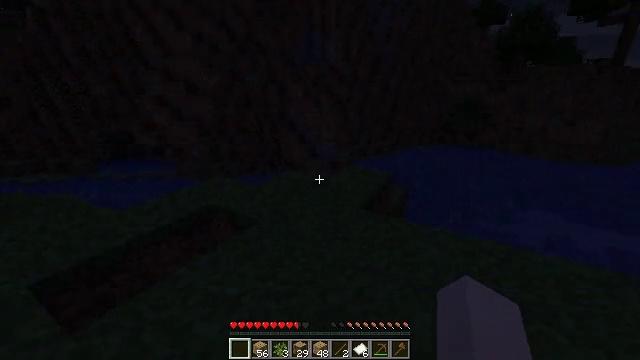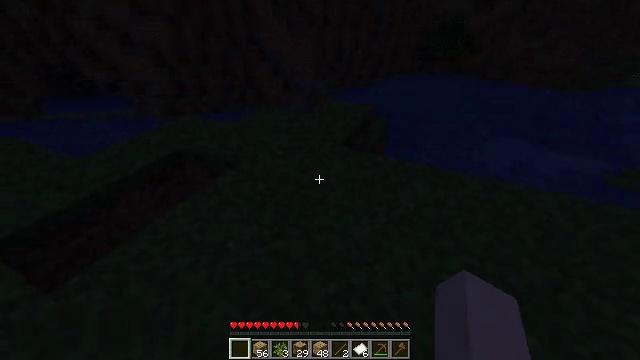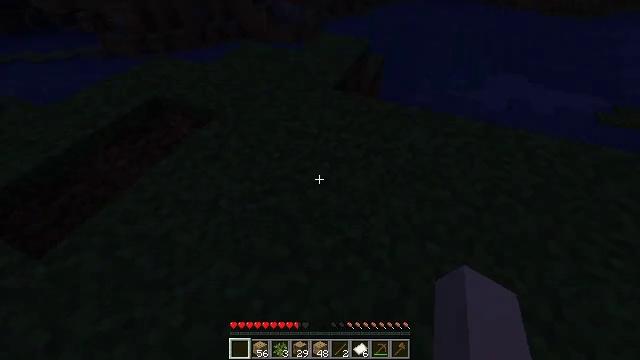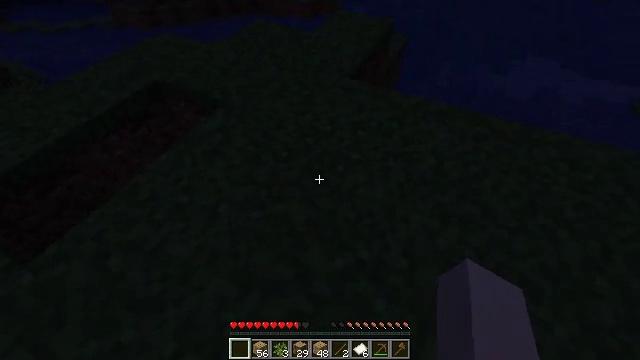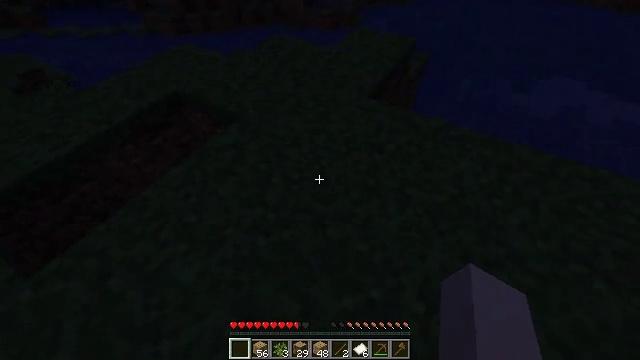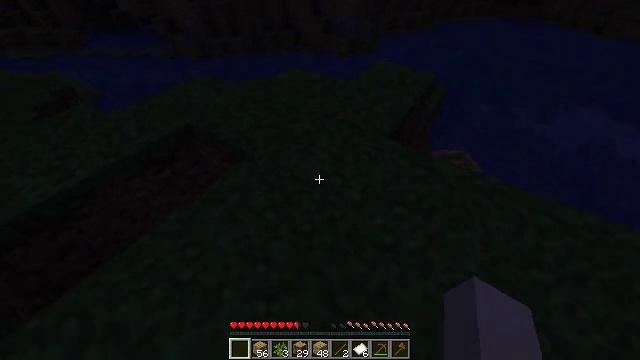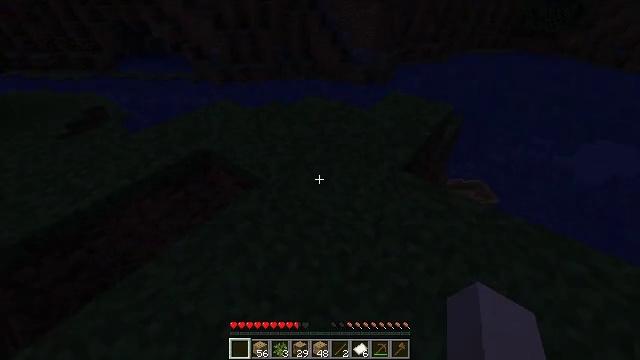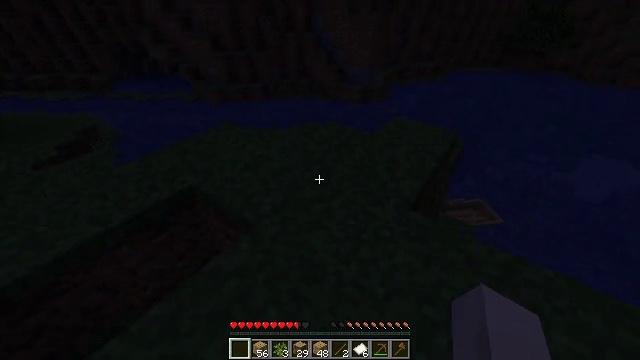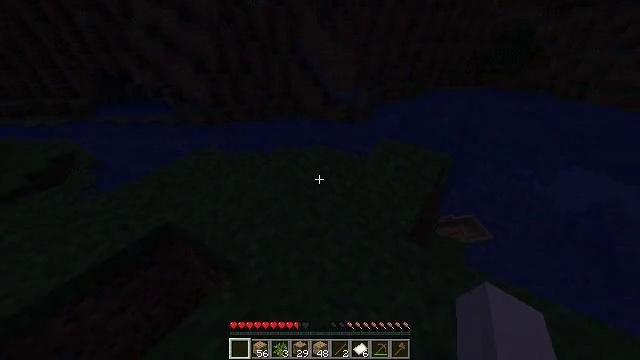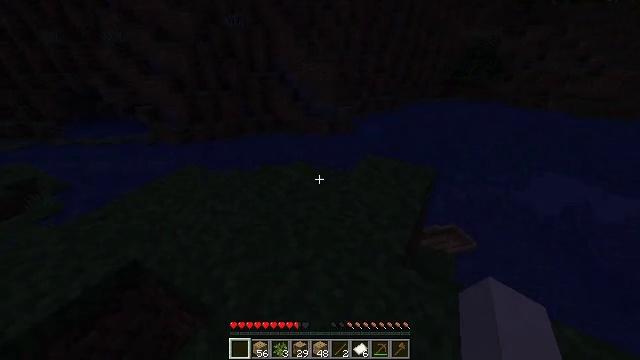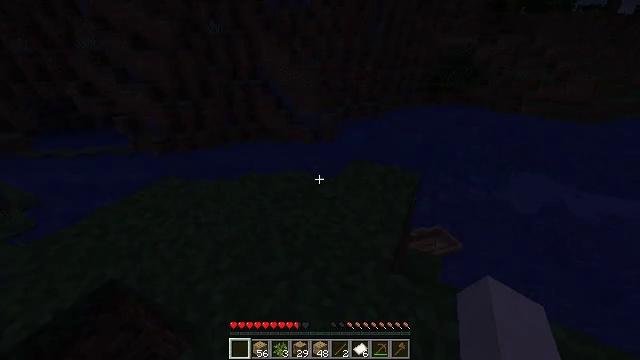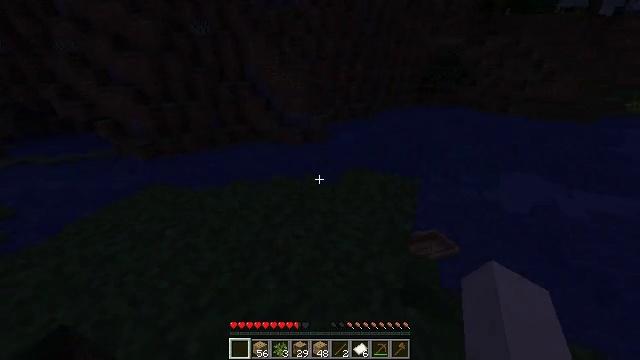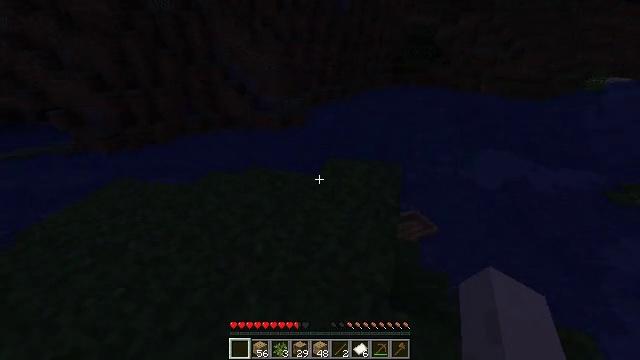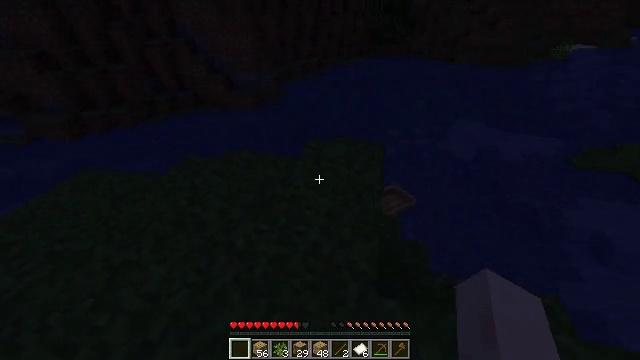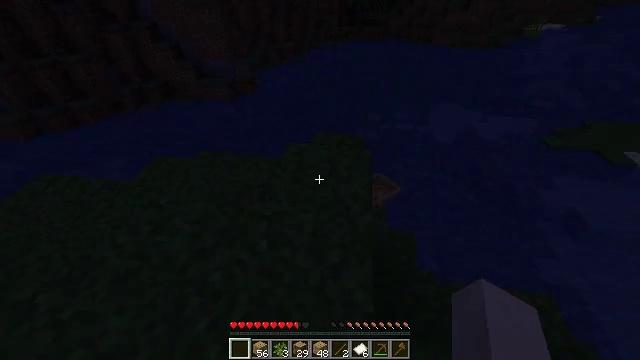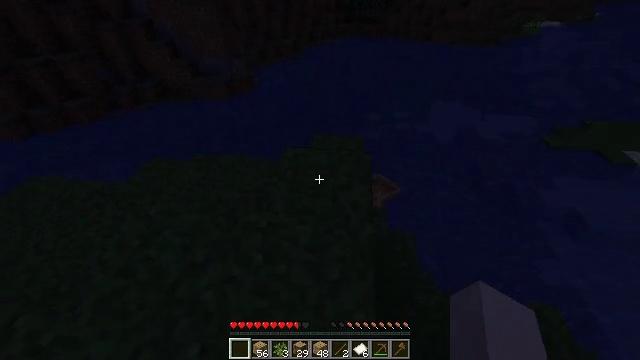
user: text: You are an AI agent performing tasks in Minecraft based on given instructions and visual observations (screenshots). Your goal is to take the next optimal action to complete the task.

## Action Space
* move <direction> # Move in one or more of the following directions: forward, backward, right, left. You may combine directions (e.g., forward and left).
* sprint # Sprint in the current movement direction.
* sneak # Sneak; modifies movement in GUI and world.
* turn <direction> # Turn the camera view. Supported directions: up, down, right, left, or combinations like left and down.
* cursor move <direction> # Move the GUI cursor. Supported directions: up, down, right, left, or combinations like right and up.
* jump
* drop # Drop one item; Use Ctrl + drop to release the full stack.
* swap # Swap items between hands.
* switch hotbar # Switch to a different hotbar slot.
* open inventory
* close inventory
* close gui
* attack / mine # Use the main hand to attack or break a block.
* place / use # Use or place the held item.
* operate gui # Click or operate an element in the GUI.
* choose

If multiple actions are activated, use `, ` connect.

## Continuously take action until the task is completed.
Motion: motion action
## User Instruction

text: Mine tall seagrass from underwater.
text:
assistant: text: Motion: move forward, turn right and down
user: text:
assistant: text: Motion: move forward, turn right and down
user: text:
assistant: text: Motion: move forward, turn left and down
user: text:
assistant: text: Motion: move forward, turn left and up
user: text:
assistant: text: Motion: move forward, turn left and up
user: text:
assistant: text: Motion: move forward, turn left and up
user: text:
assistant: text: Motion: move forward, turn up
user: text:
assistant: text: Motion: move forward, turn right and up
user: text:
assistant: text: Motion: move forward, turn right and up
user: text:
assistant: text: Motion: move forward, turn right and up
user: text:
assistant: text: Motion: move forward, turn right
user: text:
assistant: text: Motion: move forward, turn right and down
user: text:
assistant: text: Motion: move forward, turn right and down
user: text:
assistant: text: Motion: move forward, turn right and down
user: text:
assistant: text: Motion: move forward
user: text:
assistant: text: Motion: move forward, turn left and down, jump
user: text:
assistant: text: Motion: move forward, jump
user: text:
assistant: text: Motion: move forward, jump
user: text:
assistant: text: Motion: move forward, jump
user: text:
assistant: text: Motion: move forward, jump
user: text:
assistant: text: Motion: move forward, jump
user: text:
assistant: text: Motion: move forward, jump
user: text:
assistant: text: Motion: move forward, turn right and down, jump
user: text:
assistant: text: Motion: move forward, turn right and down
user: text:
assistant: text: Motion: move forward, turn right
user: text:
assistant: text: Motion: move forward, turn right
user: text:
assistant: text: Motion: move forward
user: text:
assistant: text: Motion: move forward, turn left, jump
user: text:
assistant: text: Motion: move forward, turn left, jump
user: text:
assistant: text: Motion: move forward, turn left, jump